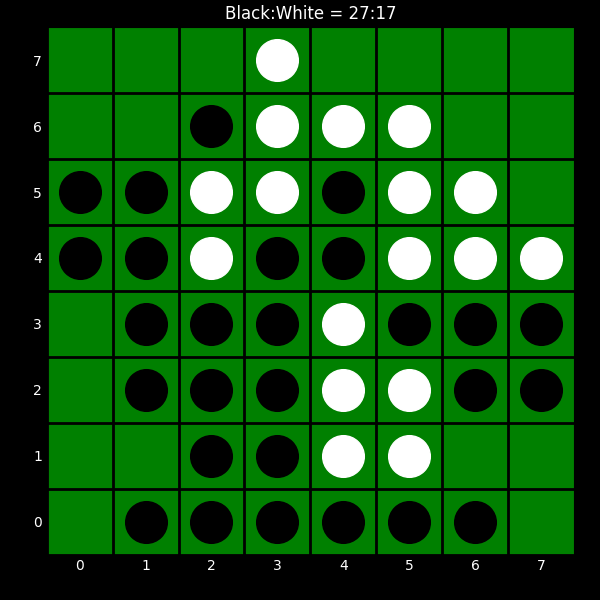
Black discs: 27
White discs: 17